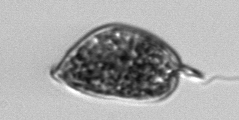
Label: Prorocentrum_micans